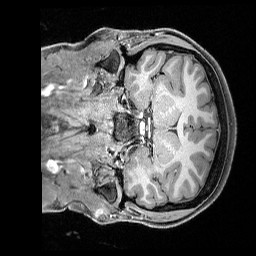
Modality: T1w
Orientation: coronal
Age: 27
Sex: female
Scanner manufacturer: siemens
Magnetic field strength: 3 T
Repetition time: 2.3 s
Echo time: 0.00324 s